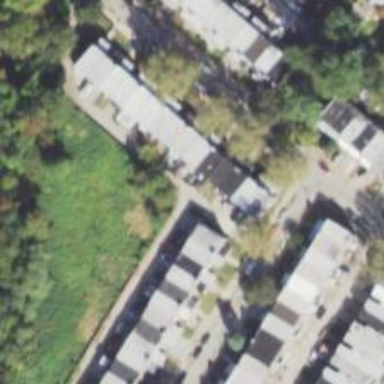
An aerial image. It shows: Alleyway designated as service road.